Interaction volume radius: 5 \u00c5
Interaction volume height: 15 \u00c5
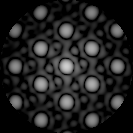
Disorder parameter: 0.07501